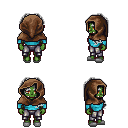
a pixel art fantasy rpg character, female body template, orc, green skin, teal long-sleeve shirt, metal pants, gray princess hairstyle, cloth hood, white slippers, four views (front, back, left, right), 2x2 character sprite sheet, small pixel art, hard edges, no anti-aliasing